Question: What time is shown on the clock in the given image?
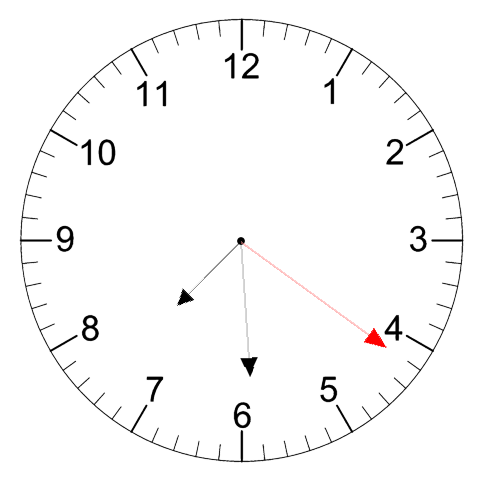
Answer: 07:29:21